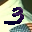
Label: 3